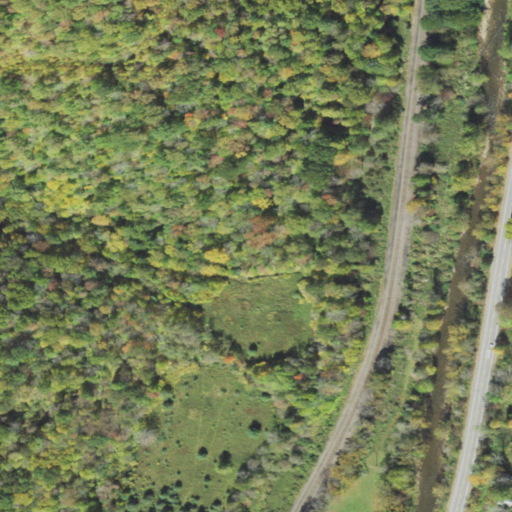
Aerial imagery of valley in Pennsylvania named Big Jackson Hollow containing deciduous forest, open development, woody wetlands, mixed forest, medium intensity development, and low intensity development